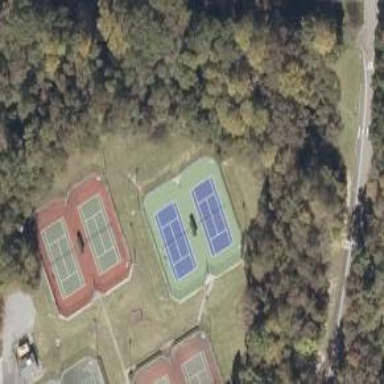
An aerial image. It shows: Tennis court on pitch.